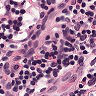
Metastatic tissue present: no